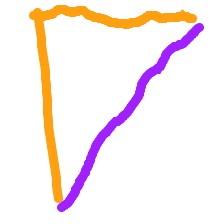
Shape: triangle